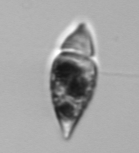
Label: Amphidinium